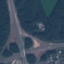
Label: Highway